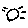
Label: sun